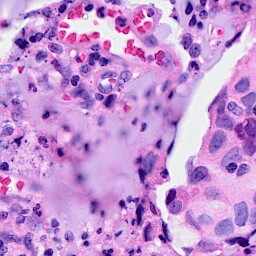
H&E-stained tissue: Breast